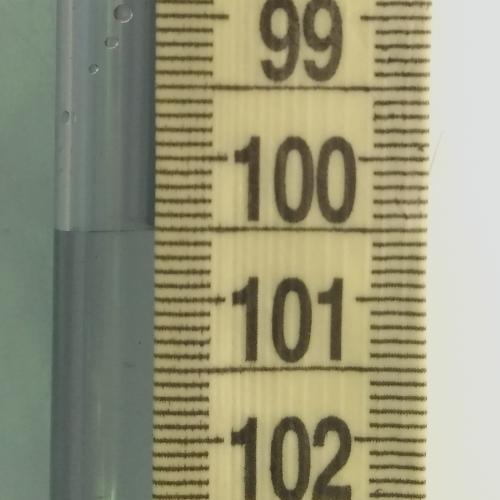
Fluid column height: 100.5 cm